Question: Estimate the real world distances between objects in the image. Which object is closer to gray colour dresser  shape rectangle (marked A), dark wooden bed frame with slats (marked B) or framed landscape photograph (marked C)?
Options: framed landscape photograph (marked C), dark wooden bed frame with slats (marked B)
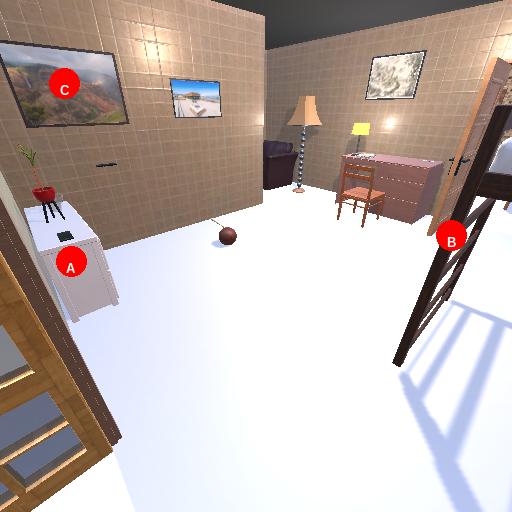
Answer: framed landscape photograph (marked C)